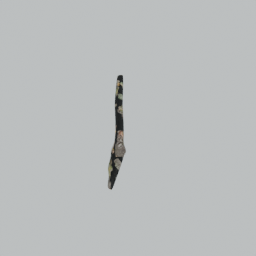
Label: nature